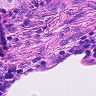
Metastatic tissue present: no